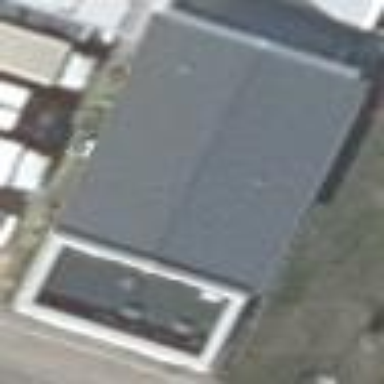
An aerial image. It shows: Commercial building.